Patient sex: M
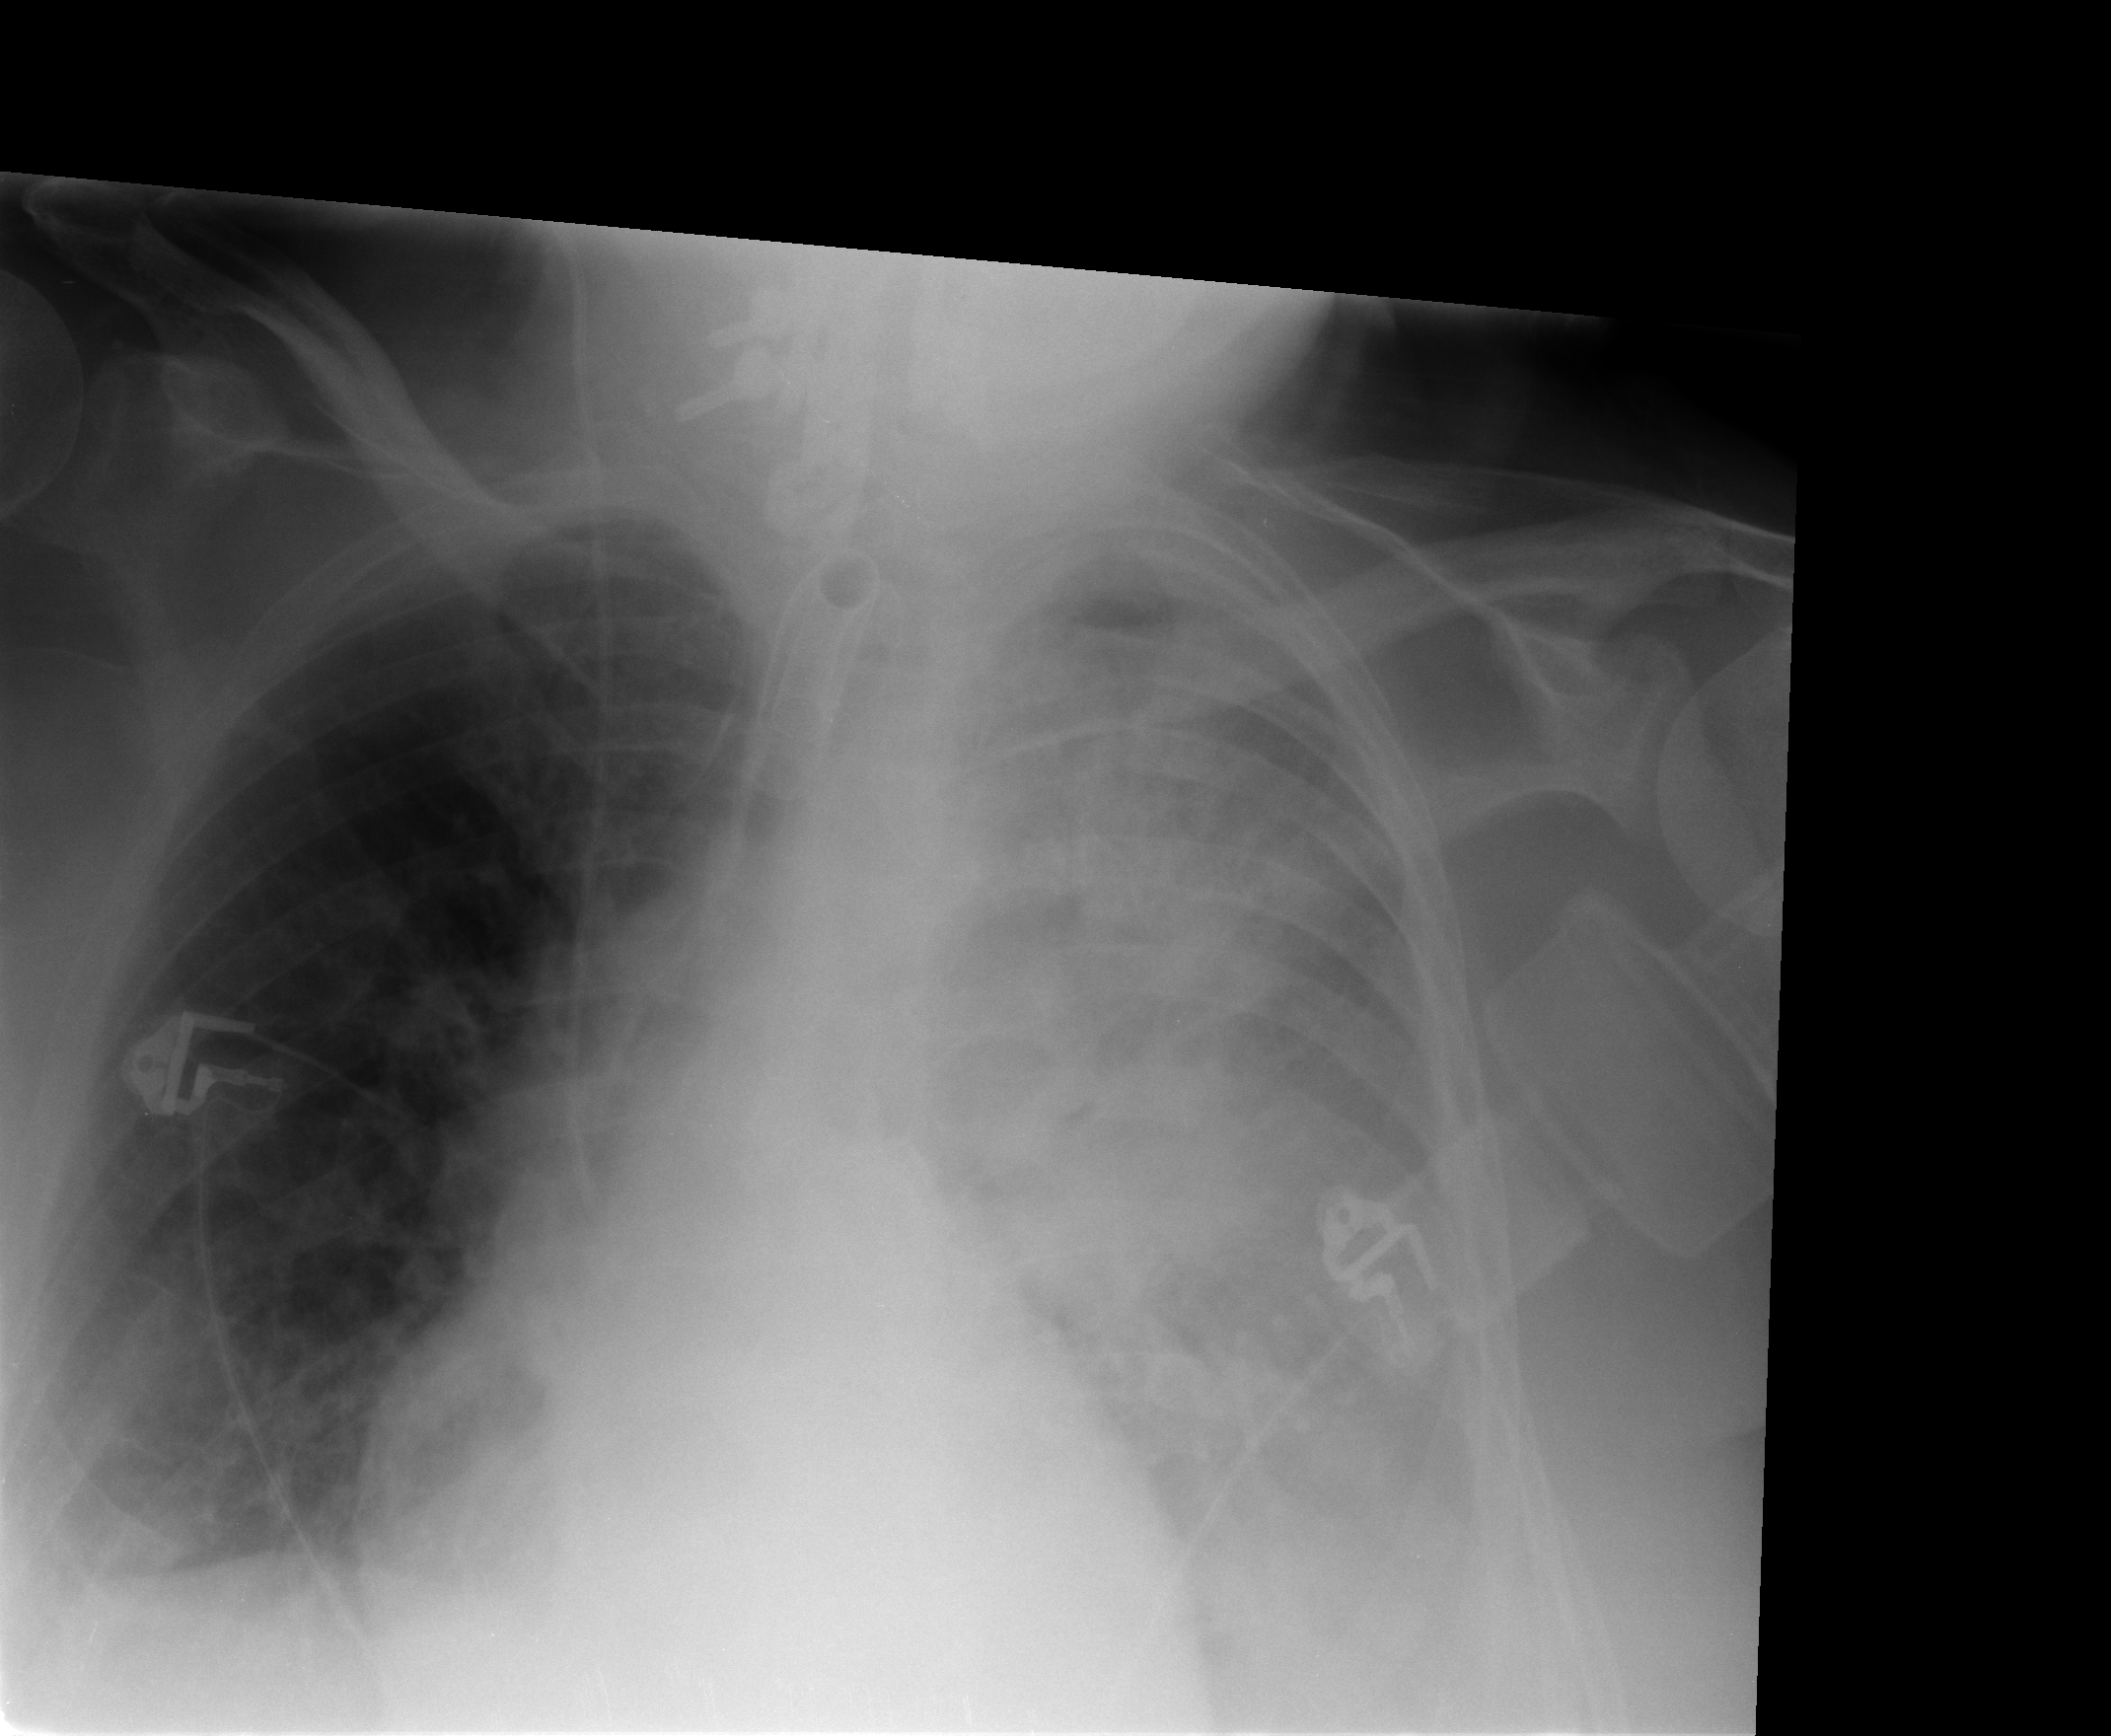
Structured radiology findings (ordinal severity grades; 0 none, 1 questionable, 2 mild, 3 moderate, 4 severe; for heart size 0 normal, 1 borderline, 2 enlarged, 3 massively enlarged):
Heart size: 2
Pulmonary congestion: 0
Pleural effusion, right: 2
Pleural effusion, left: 3
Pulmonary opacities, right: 0
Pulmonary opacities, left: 0
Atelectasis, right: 3
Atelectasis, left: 3